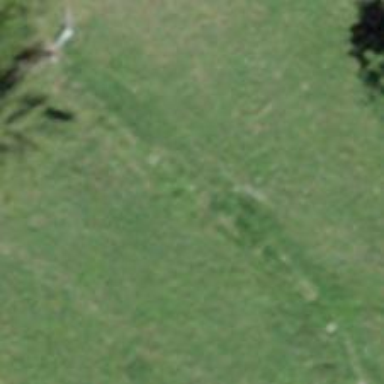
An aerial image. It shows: Grass path.